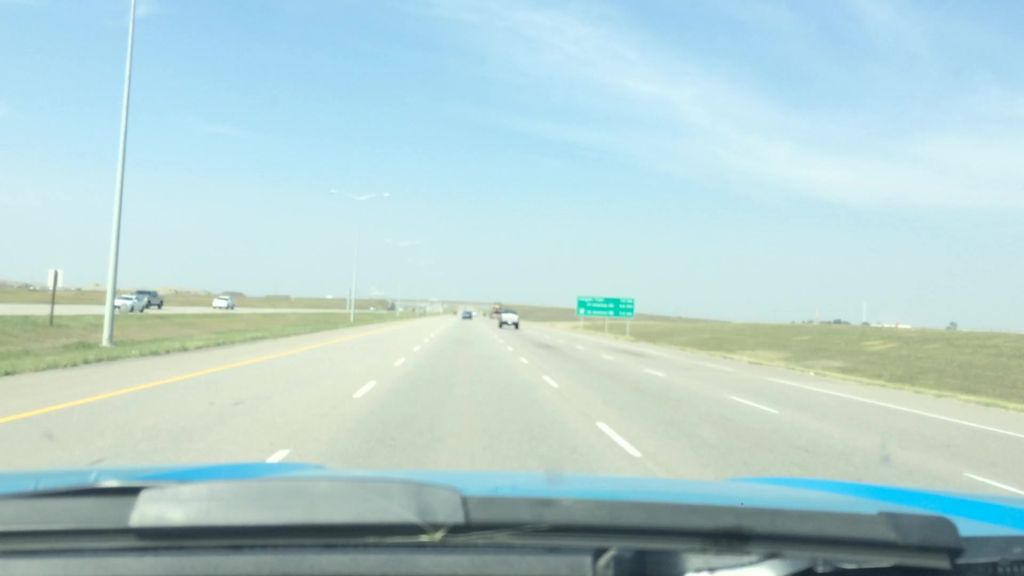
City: calgary